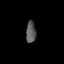
Tissue: prostate
Cell type: T cells
Senescence score: 0.2885
Nuclear area (px): 213
Mean DAPI intensity: 87.507